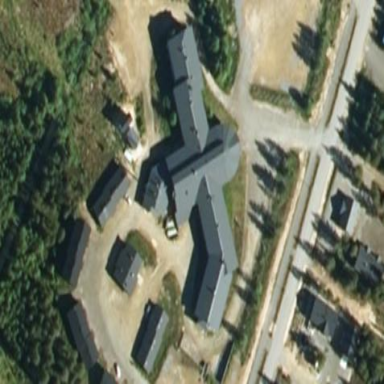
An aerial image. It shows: Hotel building.